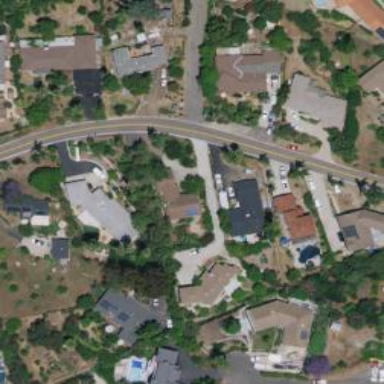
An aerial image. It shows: Driveway.